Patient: sex M, age 60
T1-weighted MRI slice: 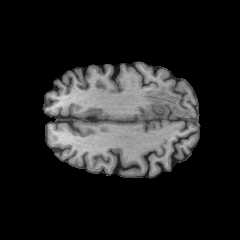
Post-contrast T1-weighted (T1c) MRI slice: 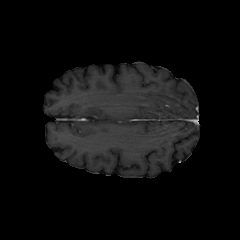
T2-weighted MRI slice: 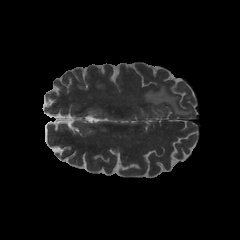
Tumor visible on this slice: yes
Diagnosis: Glioblastoma, IDH-wildtype
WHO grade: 4